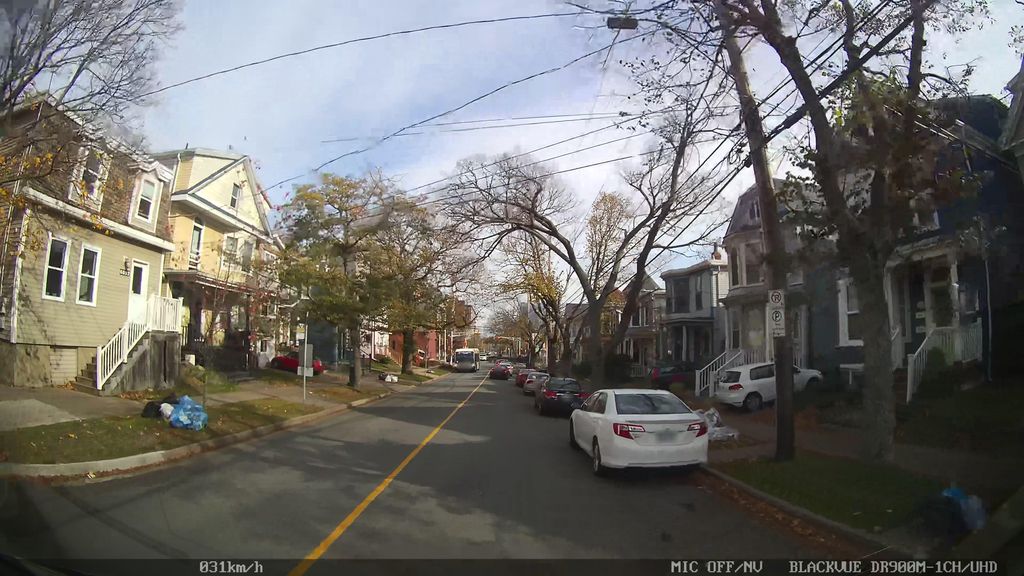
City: halifax